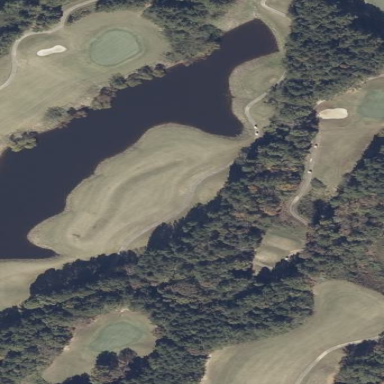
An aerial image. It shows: Rough grass surface on golf course.